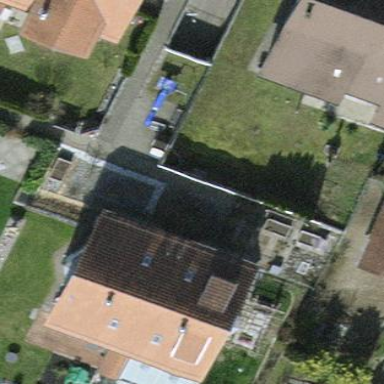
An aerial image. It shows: Semidetached house with gabled roof.